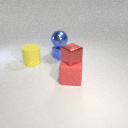
small blue metal cube to the right of large yellow rubber cylinder